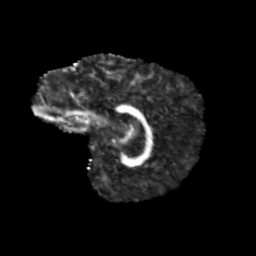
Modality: FA
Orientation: sagittal
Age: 9
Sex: male
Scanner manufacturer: siemens
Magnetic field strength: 3 T
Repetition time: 3.8 s
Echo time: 0.07 s